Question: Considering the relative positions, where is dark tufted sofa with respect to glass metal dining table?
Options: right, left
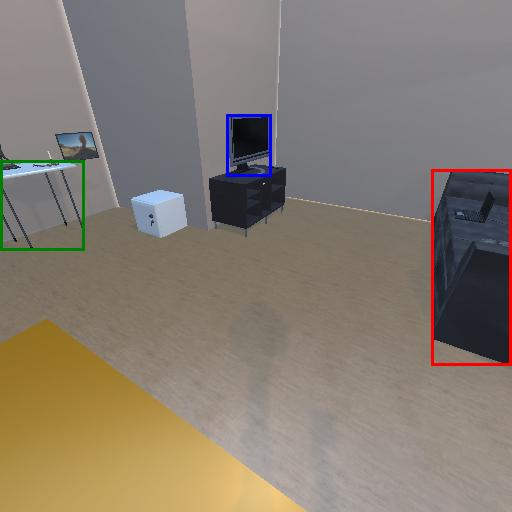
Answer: right